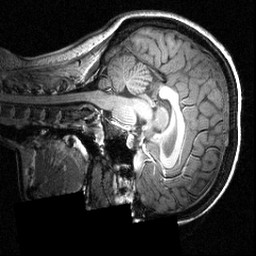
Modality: T1w
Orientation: sagittal
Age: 21
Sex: female
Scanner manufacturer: siemens
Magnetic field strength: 3.951 T
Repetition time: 1.5 s
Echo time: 0.00335 s